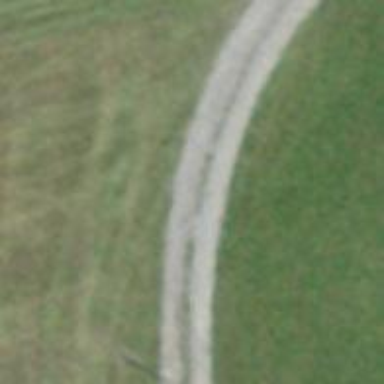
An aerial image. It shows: Track with ground surface. The track type is grade1.